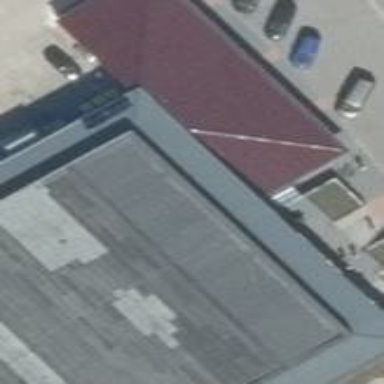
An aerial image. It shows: Retail building.